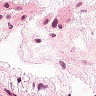
Metastatic tissue present: no